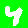
Digit: 4